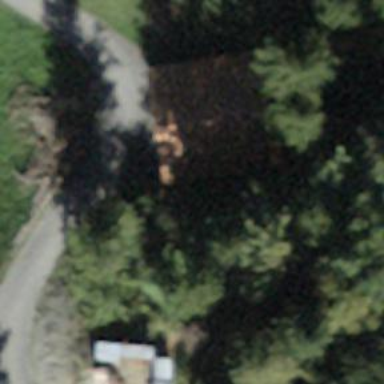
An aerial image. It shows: Garage building.